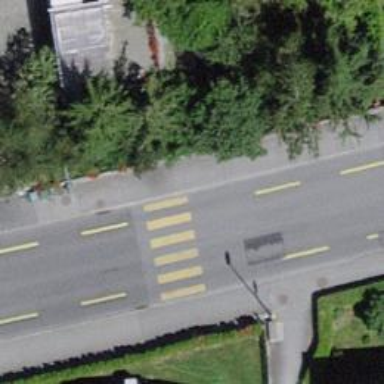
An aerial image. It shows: Zebra crossing on the road.